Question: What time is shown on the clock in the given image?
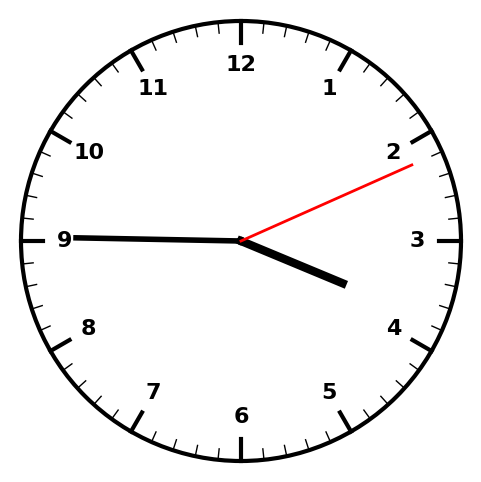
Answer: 03:45:11